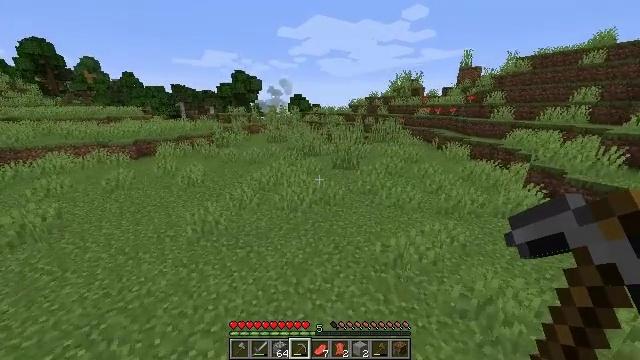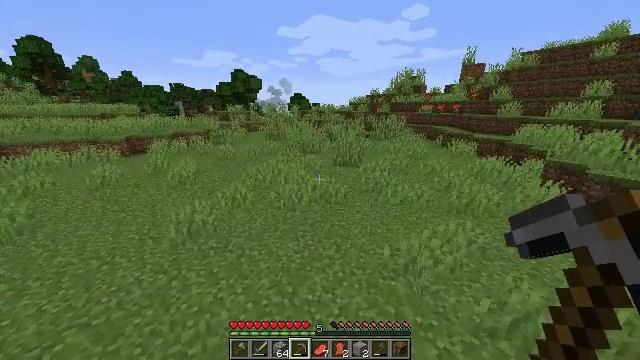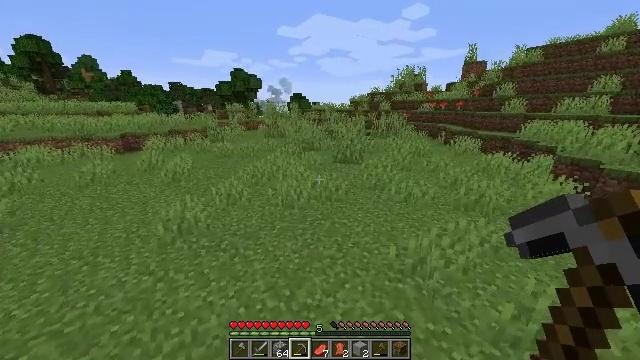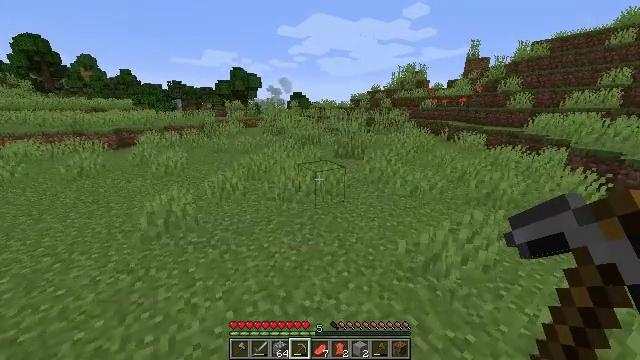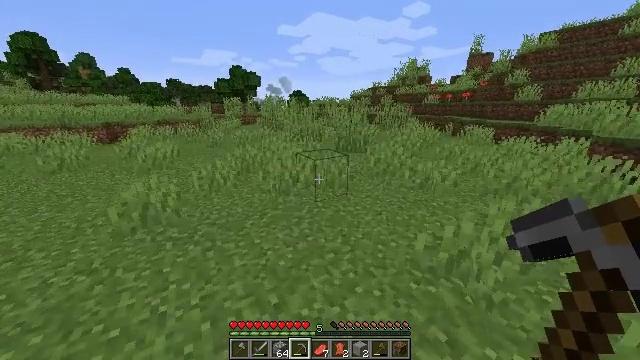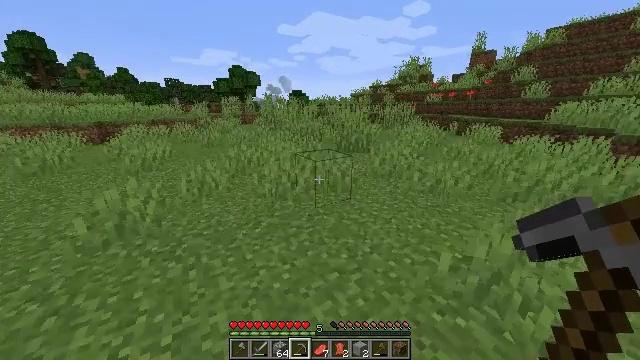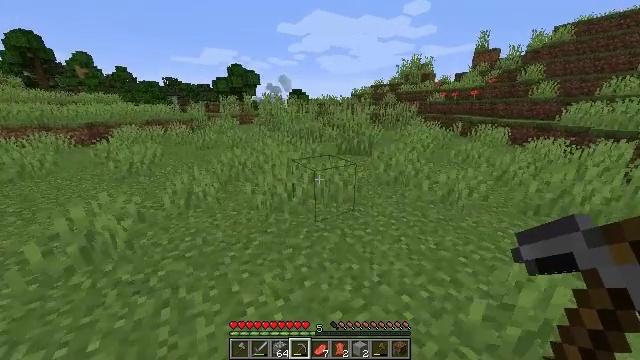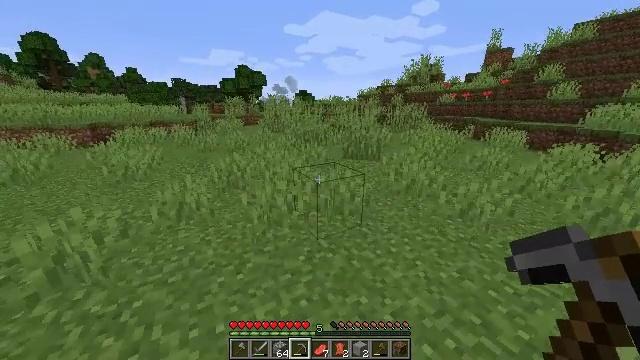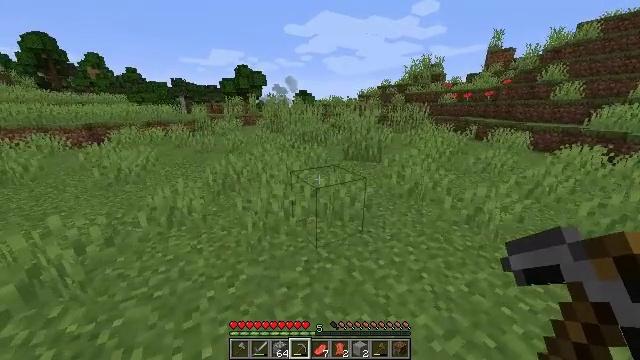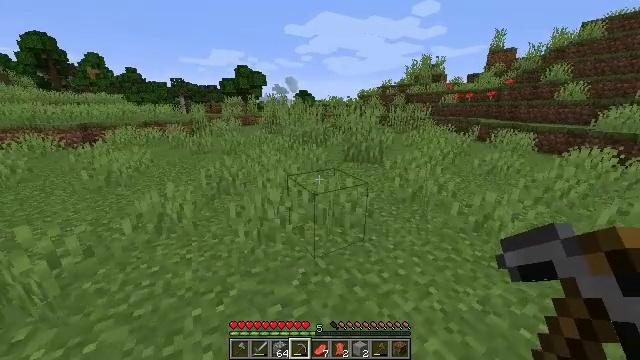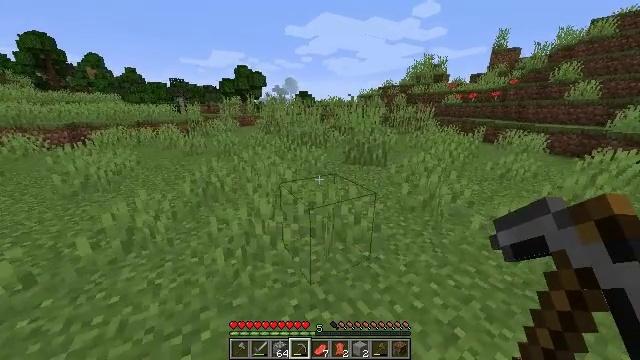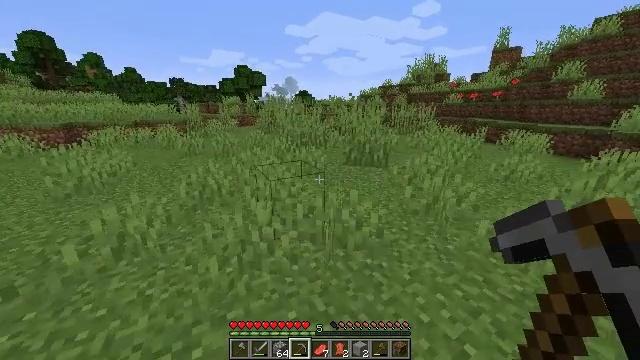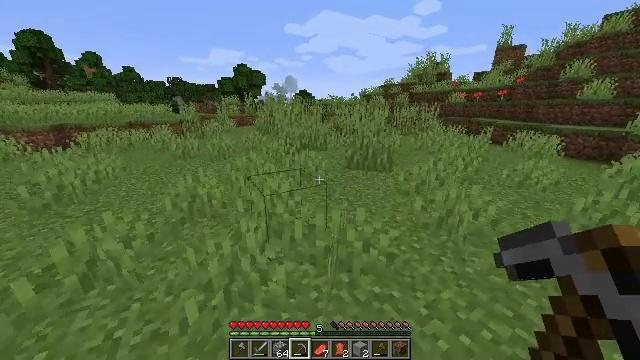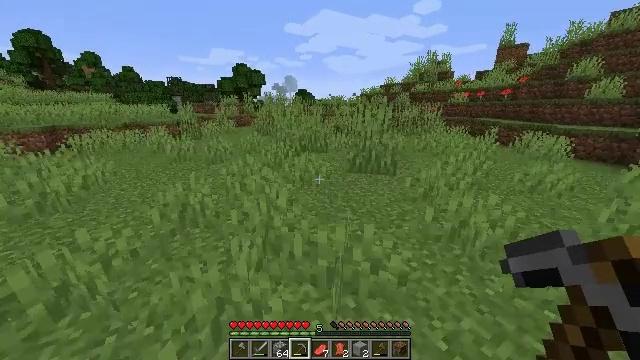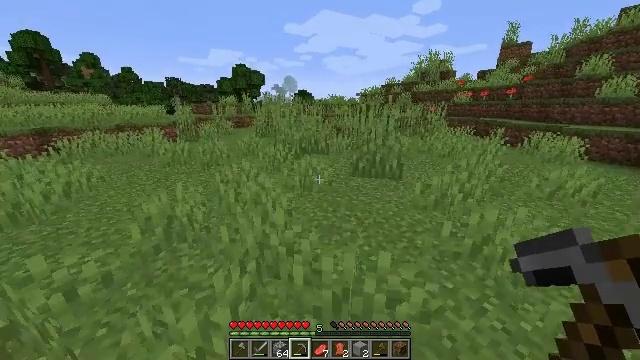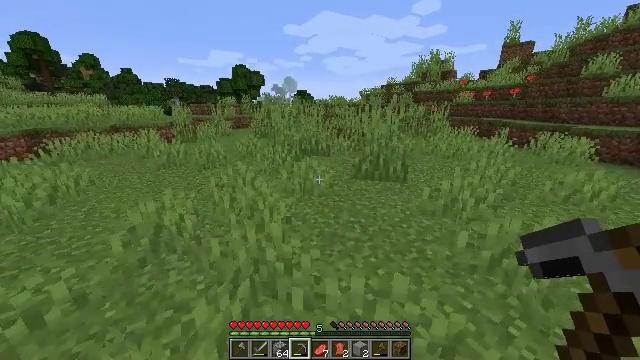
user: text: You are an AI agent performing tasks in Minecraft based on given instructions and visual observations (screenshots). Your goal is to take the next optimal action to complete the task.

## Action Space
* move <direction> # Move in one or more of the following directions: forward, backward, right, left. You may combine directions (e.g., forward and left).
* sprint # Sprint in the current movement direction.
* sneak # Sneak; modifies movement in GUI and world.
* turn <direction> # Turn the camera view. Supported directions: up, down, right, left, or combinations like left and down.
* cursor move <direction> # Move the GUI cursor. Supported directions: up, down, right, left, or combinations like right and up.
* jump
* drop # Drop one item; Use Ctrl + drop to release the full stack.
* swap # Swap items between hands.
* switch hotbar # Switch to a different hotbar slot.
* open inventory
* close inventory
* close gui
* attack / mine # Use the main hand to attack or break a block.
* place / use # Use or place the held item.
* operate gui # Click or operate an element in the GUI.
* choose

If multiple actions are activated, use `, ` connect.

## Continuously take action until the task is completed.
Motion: motion action
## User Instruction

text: Clear away tall grass.
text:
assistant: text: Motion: move forward
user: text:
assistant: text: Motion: move forward
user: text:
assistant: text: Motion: move forward
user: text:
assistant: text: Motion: move forward
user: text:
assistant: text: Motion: move forward
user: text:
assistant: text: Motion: move forward
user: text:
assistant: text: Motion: move forward, sprint, turn left
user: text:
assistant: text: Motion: move forward, sprint
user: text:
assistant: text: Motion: move forward, sprint
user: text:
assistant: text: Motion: move forward, sprint
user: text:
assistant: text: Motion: move forward, sprint
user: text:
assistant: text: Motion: move forward, sprint
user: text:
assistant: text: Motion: move forward, sprint
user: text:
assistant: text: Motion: move forward, sprint
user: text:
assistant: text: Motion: move forward, sprint
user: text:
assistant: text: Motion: move forward, sprint
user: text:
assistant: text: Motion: move forward, sprint
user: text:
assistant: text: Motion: move forward, sprint
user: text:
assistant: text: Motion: move forward, sprint
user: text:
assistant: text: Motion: move forward, sprint
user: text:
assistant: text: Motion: move forward, sprint
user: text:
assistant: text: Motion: move forward, sprint
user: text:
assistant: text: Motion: move forward, sprint
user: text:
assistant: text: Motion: move forward, sprint
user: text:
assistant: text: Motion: move forward, sprint
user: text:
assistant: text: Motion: move forward, sprint
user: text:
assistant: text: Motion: move forward, sprint
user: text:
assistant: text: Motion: move forward, sprint
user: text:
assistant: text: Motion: move forward, sprint
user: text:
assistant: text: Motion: move forward, sprint